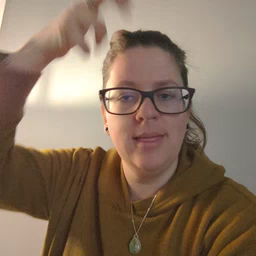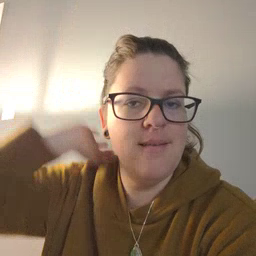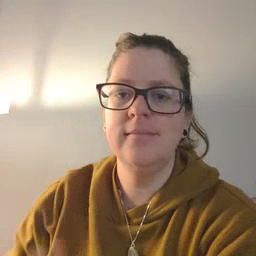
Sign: lion